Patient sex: M
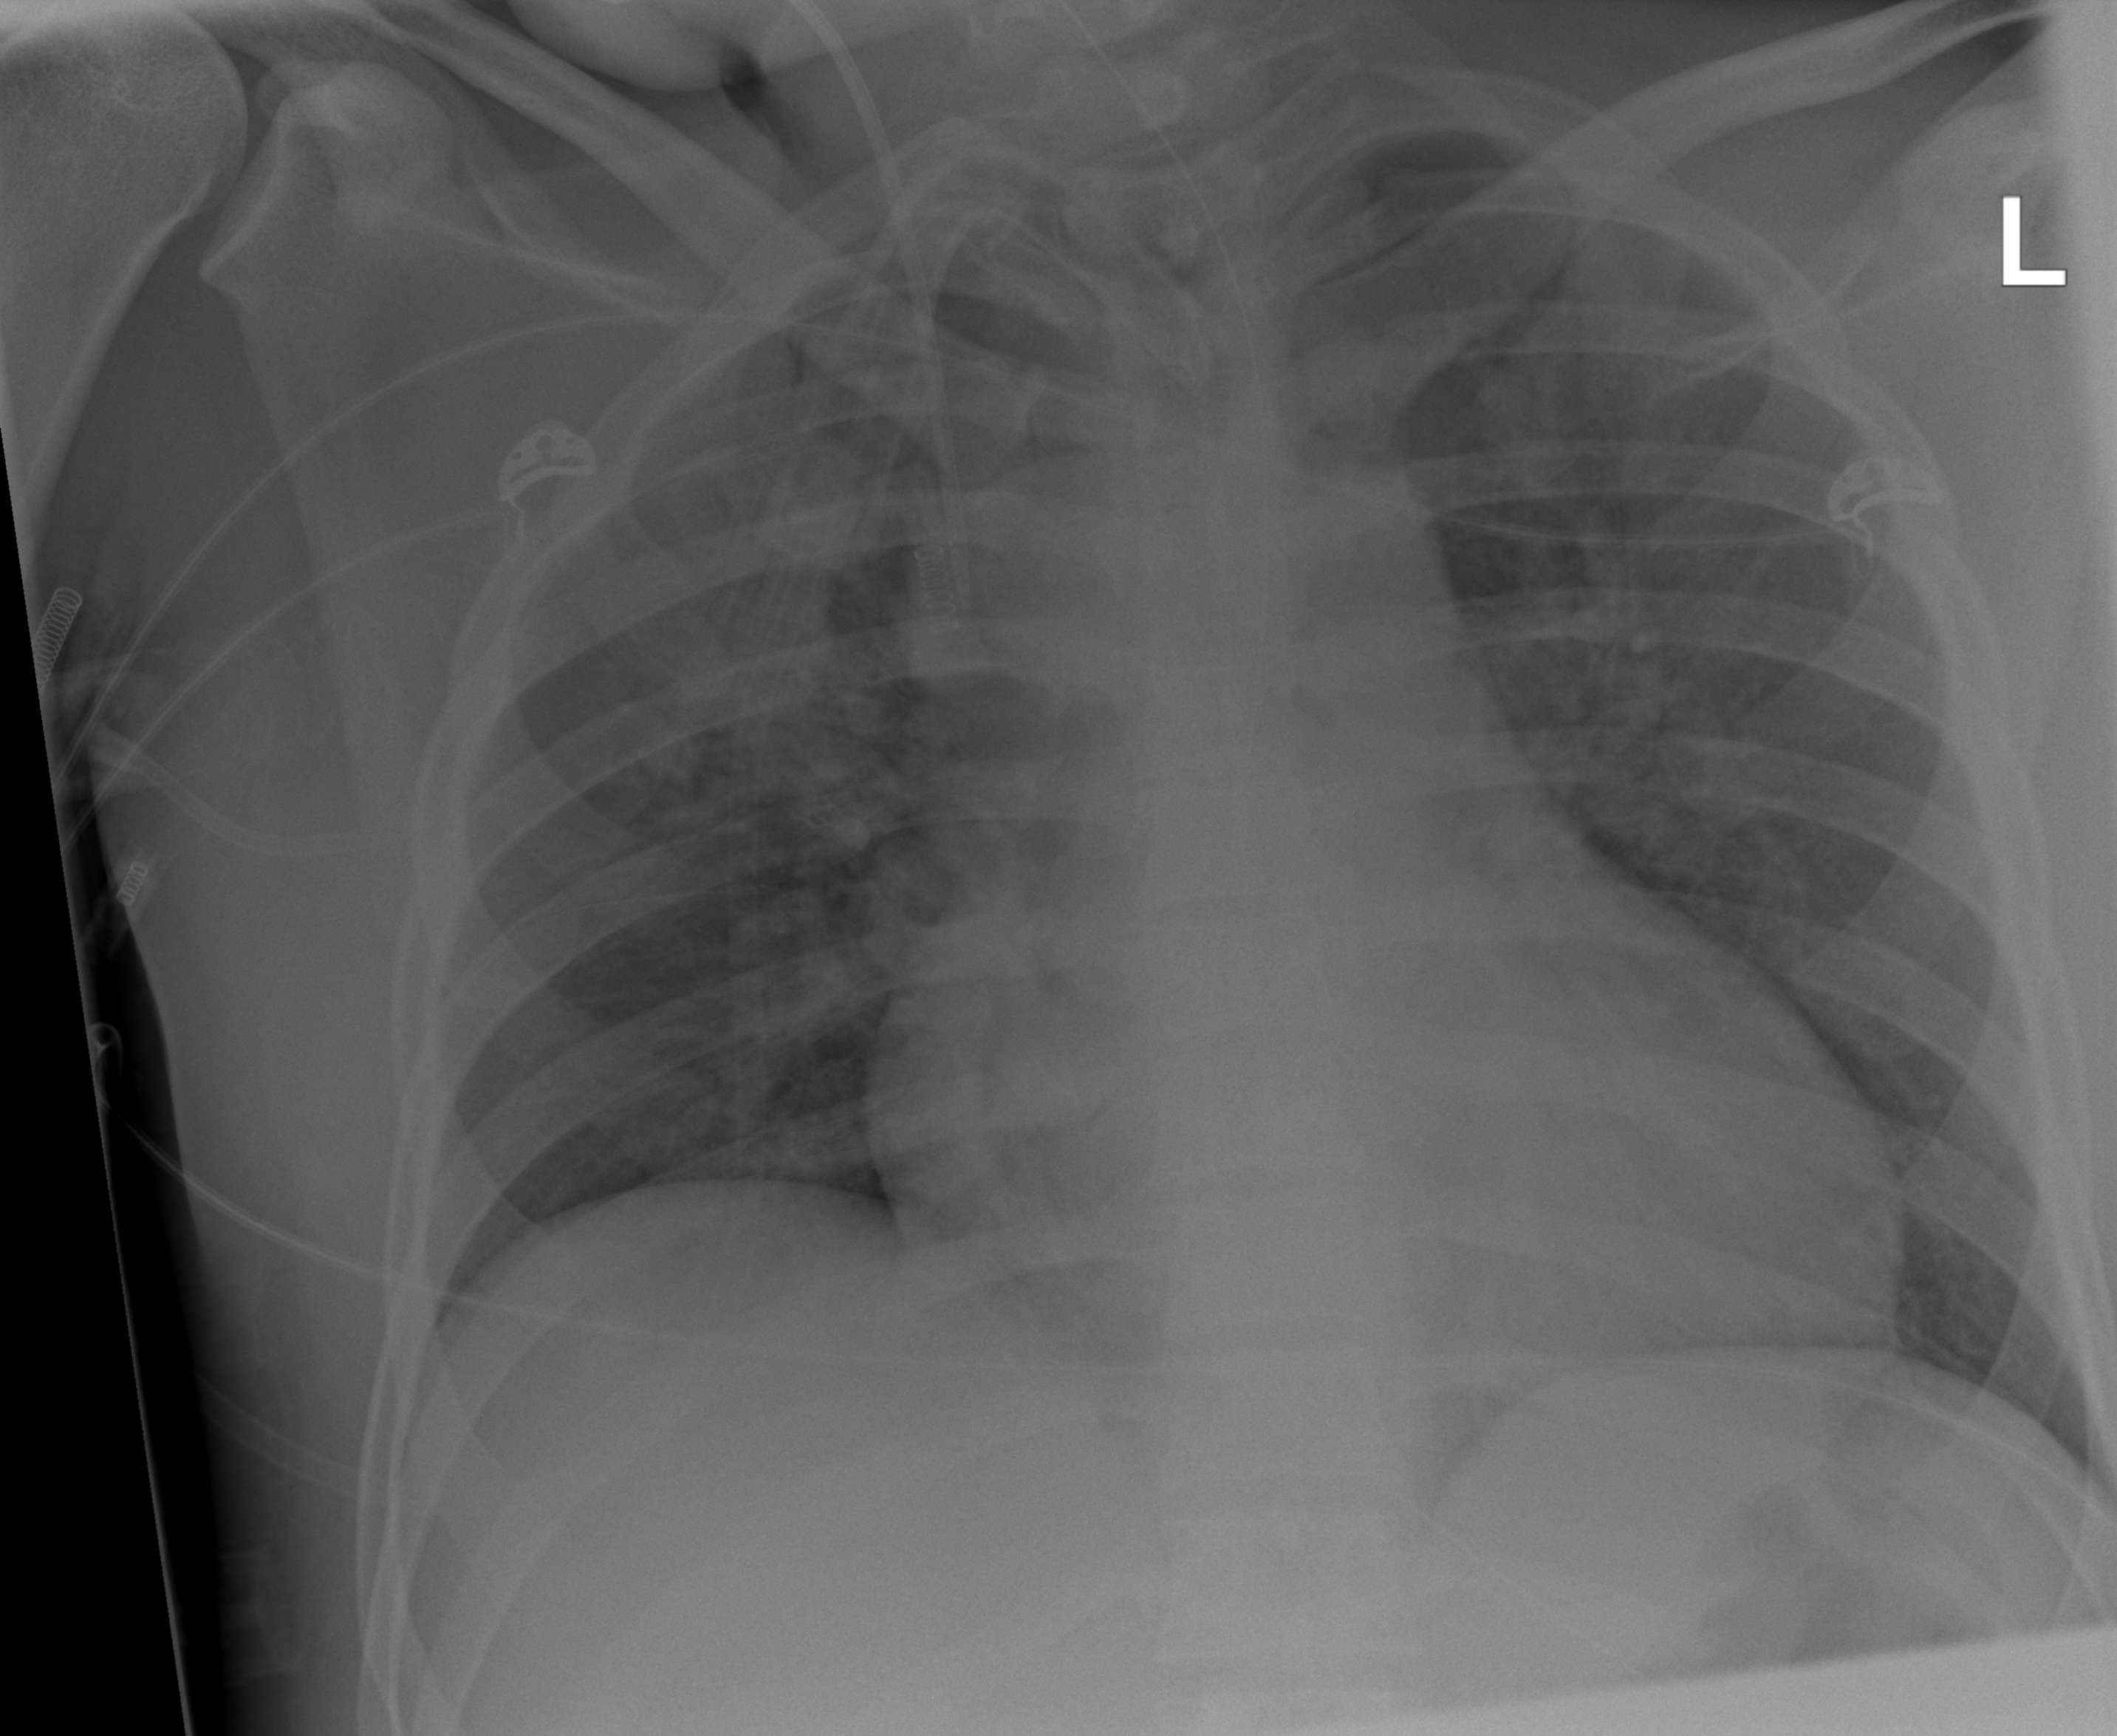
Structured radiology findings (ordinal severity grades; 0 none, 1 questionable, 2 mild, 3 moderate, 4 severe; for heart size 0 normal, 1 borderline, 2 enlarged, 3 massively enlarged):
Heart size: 2
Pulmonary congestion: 2
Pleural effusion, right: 0
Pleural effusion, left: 0
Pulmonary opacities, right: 2
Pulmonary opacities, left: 2
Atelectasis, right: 0
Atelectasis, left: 0